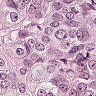
Metastatic tissue present: yes